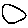
Label: circle